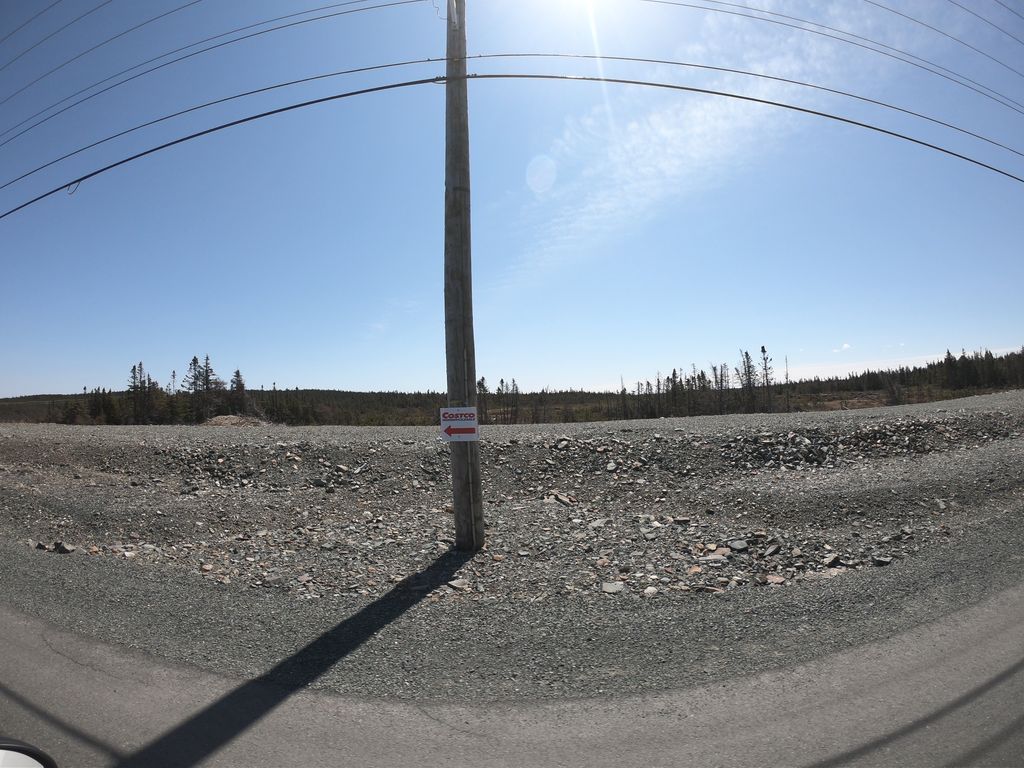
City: st_johns